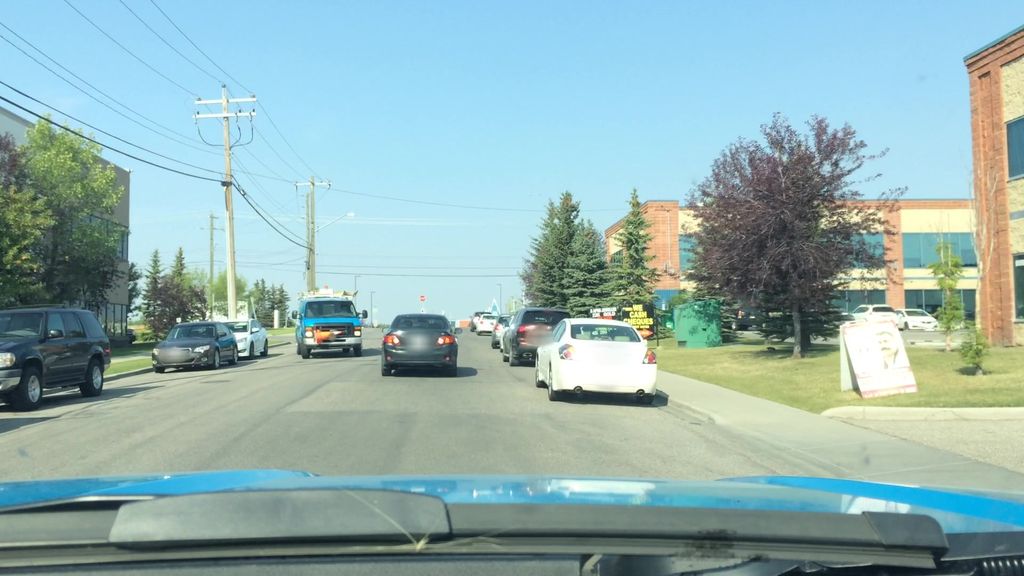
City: calgary